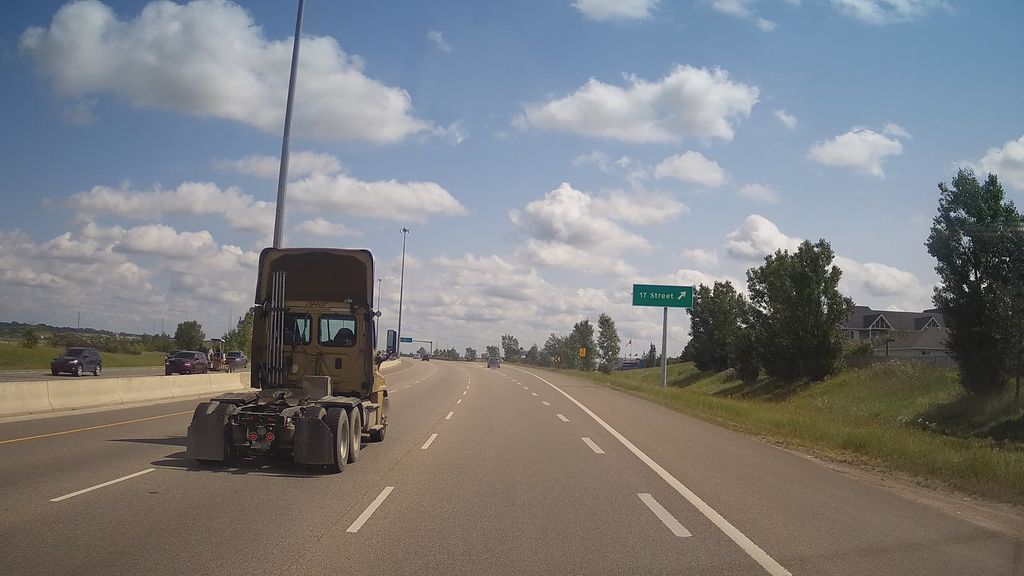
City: edmonton